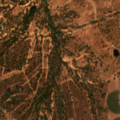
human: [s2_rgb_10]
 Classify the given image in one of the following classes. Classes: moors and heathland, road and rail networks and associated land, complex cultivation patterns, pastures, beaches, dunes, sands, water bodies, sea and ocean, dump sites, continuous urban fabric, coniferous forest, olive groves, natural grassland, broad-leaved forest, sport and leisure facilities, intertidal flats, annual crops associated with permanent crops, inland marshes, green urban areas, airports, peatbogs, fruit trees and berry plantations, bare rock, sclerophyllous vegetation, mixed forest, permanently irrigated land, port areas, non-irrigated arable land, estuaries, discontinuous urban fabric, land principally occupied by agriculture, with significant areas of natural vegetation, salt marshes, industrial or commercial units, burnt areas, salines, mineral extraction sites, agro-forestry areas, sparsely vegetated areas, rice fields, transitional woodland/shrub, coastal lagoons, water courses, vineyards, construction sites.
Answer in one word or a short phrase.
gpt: non-irrigated arable land, permanently irrigated land, agro-forestry areas, transitional woodland/shrub